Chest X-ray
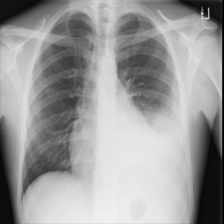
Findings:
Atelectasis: negative
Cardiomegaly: negative
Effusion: positive
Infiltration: negative
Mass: negative
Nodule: negative
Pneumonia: negative
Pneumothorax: negative
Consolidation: negative
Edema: negative
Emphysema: negative
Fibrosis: negative
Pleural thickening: negative
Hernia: negative